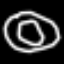
Label: donut